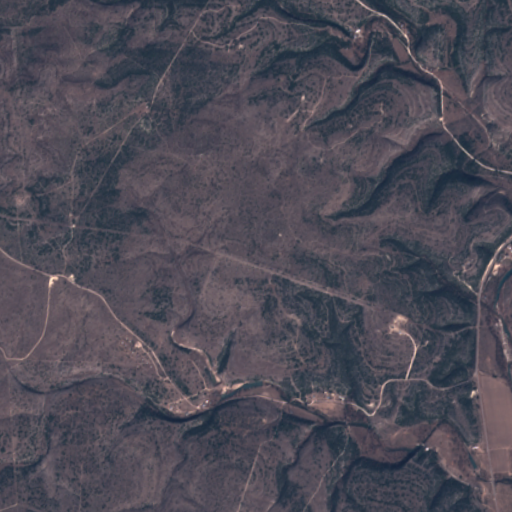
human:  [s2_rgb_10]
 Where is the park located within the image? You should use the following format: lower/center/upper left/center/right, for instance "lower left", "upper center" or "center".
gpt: The park is located in the lower right of the image.
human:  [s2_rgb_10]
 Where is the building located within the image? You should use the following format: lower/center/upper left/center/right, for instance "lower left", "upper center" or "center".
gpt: The building is located in the center right of the image.
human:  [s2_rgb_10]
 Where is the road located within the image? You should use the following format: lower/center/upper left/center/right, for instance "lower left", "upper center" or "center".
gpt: There is no road in the image.